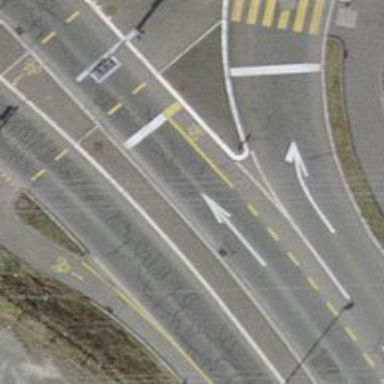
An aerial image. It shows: Tertiary road with designated cycle lane.